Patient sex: F
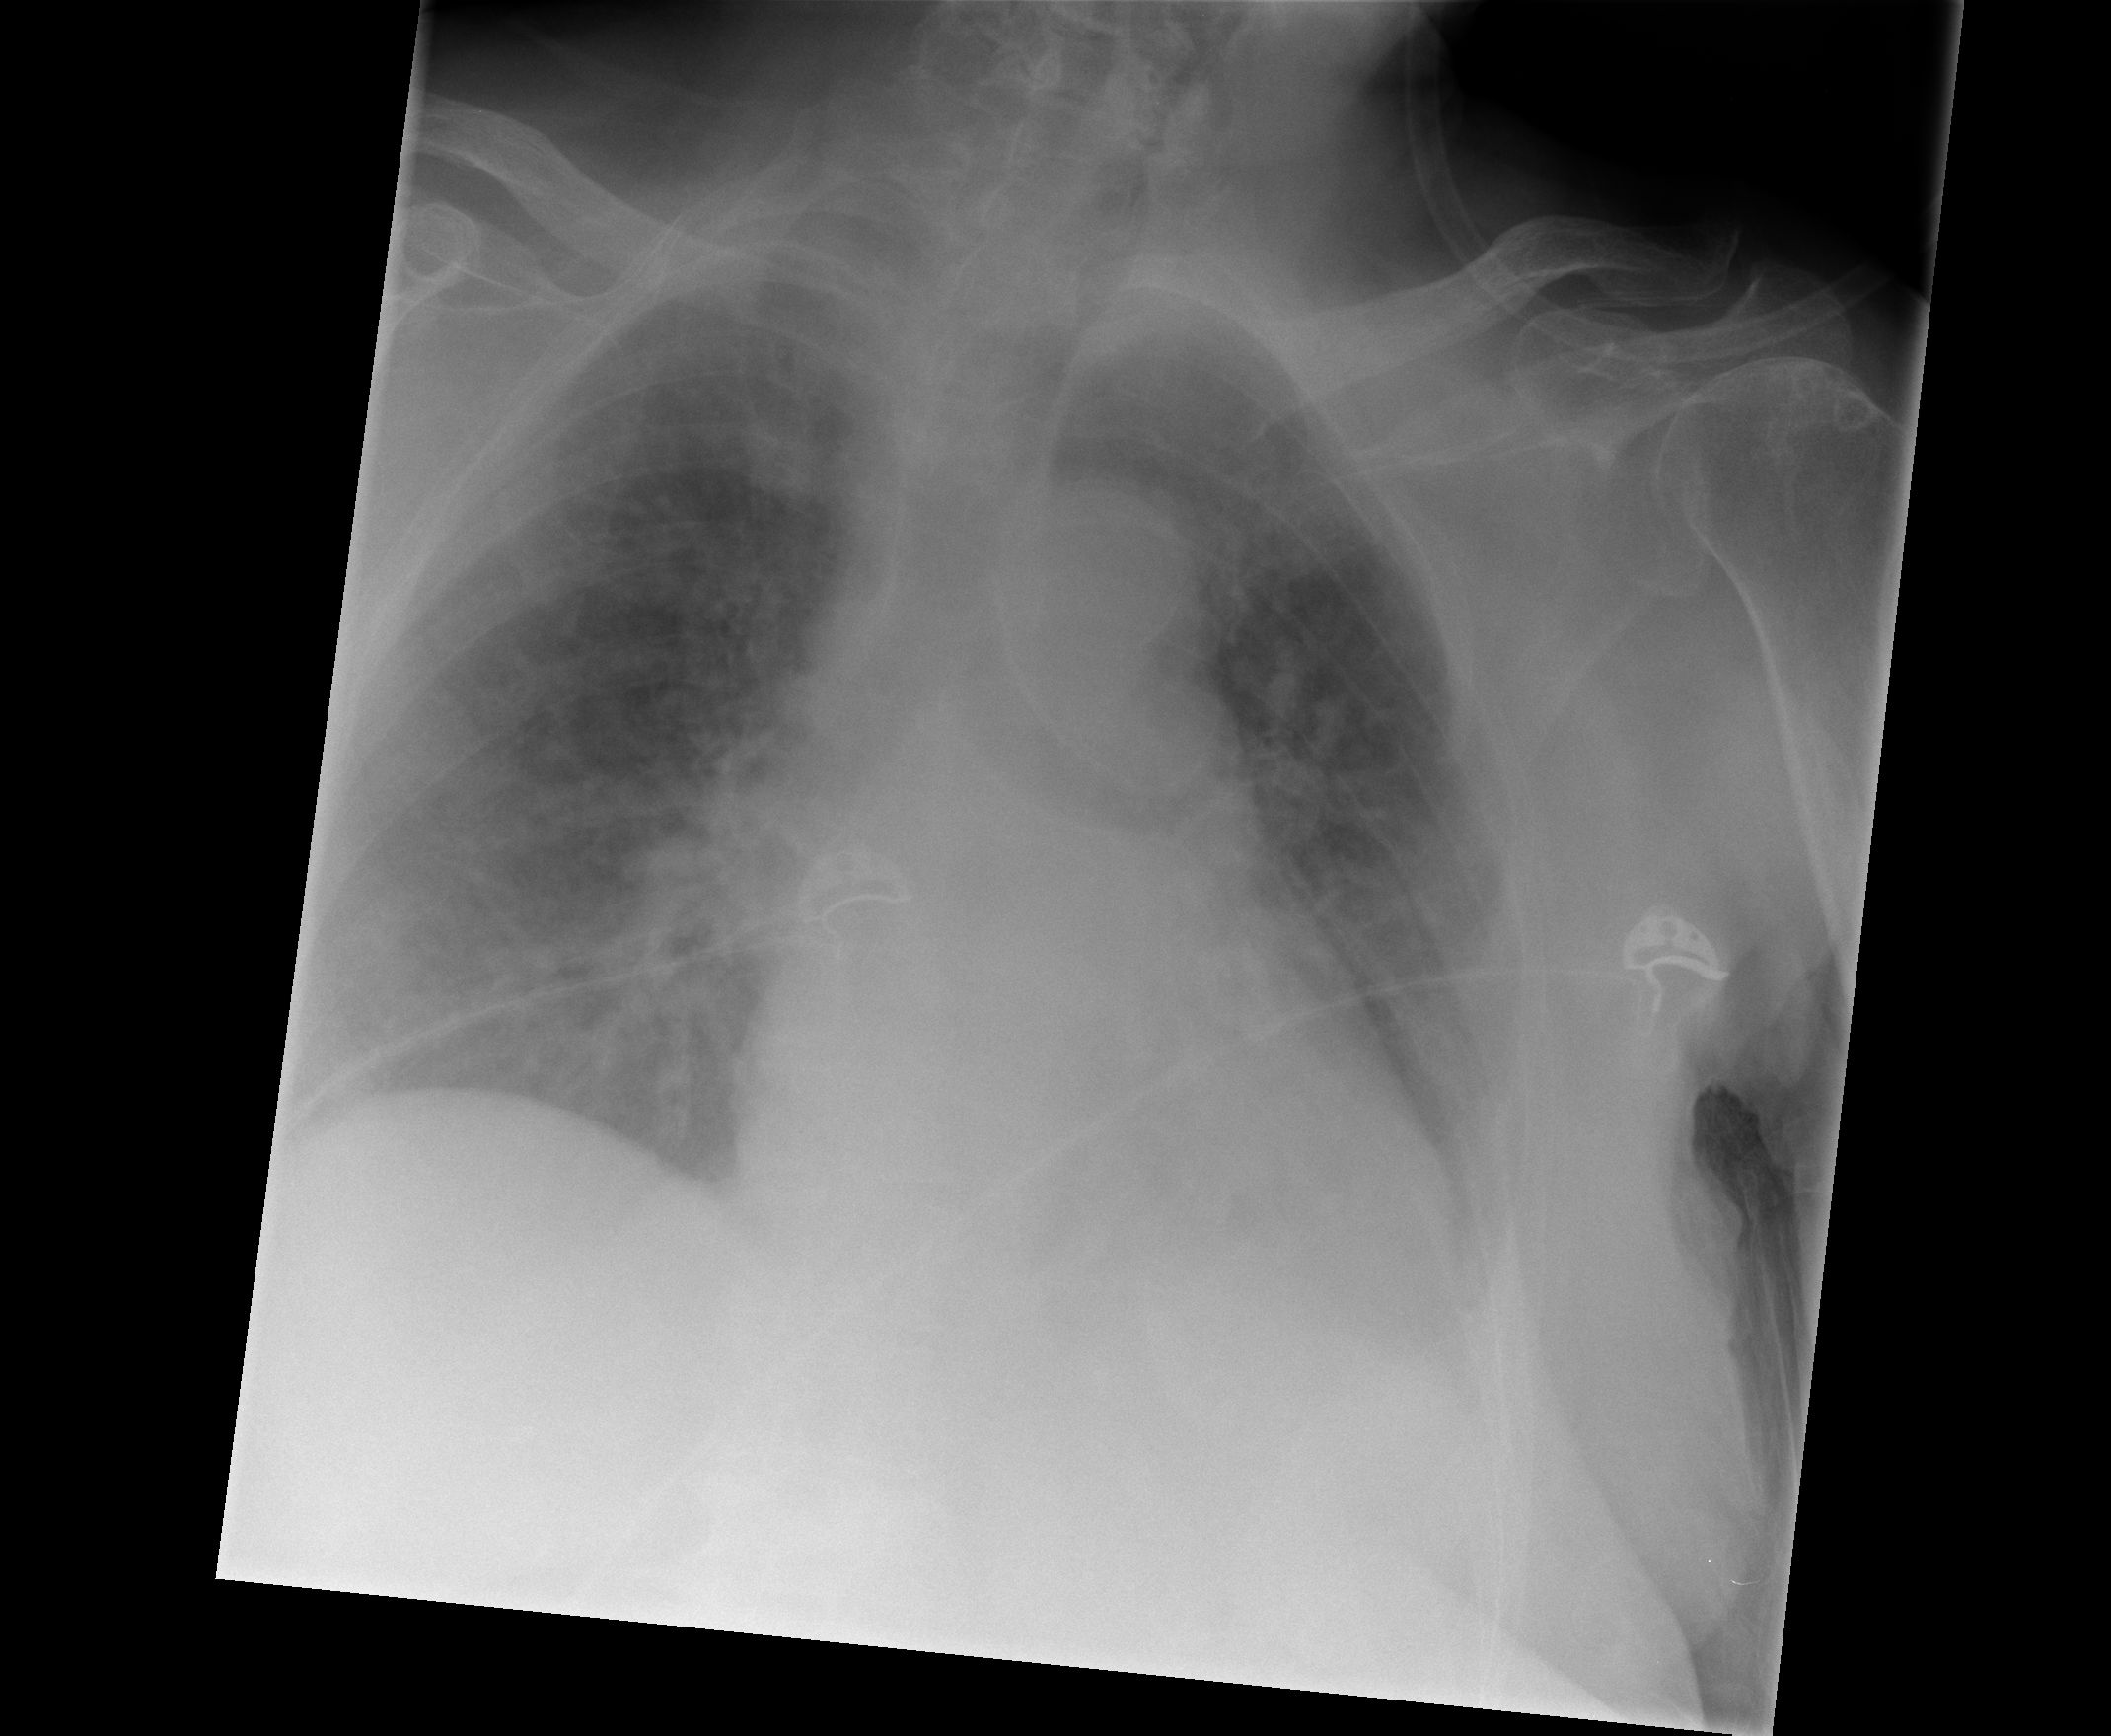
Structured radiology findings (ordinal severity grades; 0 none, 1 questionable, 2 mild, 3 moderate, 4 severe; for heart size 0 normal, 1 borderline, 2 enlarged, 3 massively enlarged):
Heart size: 2
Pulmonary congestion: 0
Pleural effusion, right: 0
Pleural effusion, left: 2
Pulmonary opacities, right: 0
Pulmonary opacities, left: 0
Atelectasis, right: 0
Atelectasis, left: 0